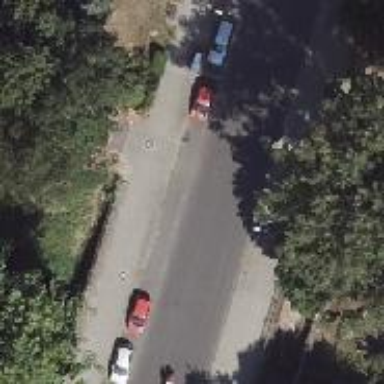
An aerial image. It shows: Tertiary road with asphalt surface. There are sidewalks on both sides. Parallel on-street parking is available on the left lane.